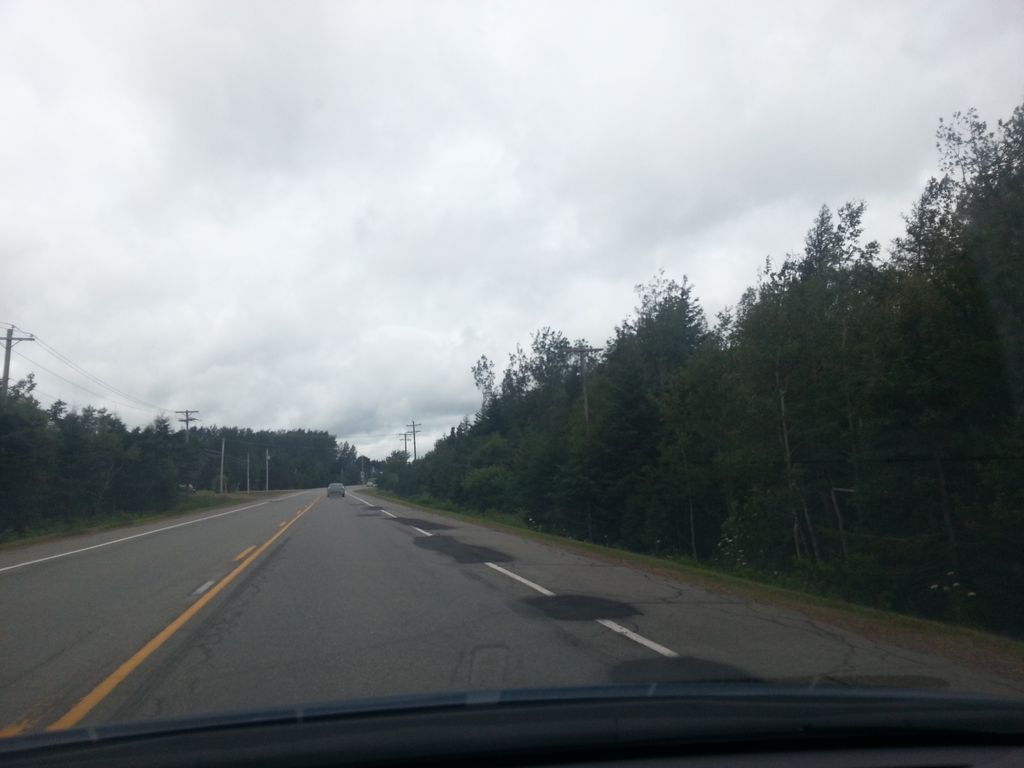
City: charlottetown